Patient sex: M
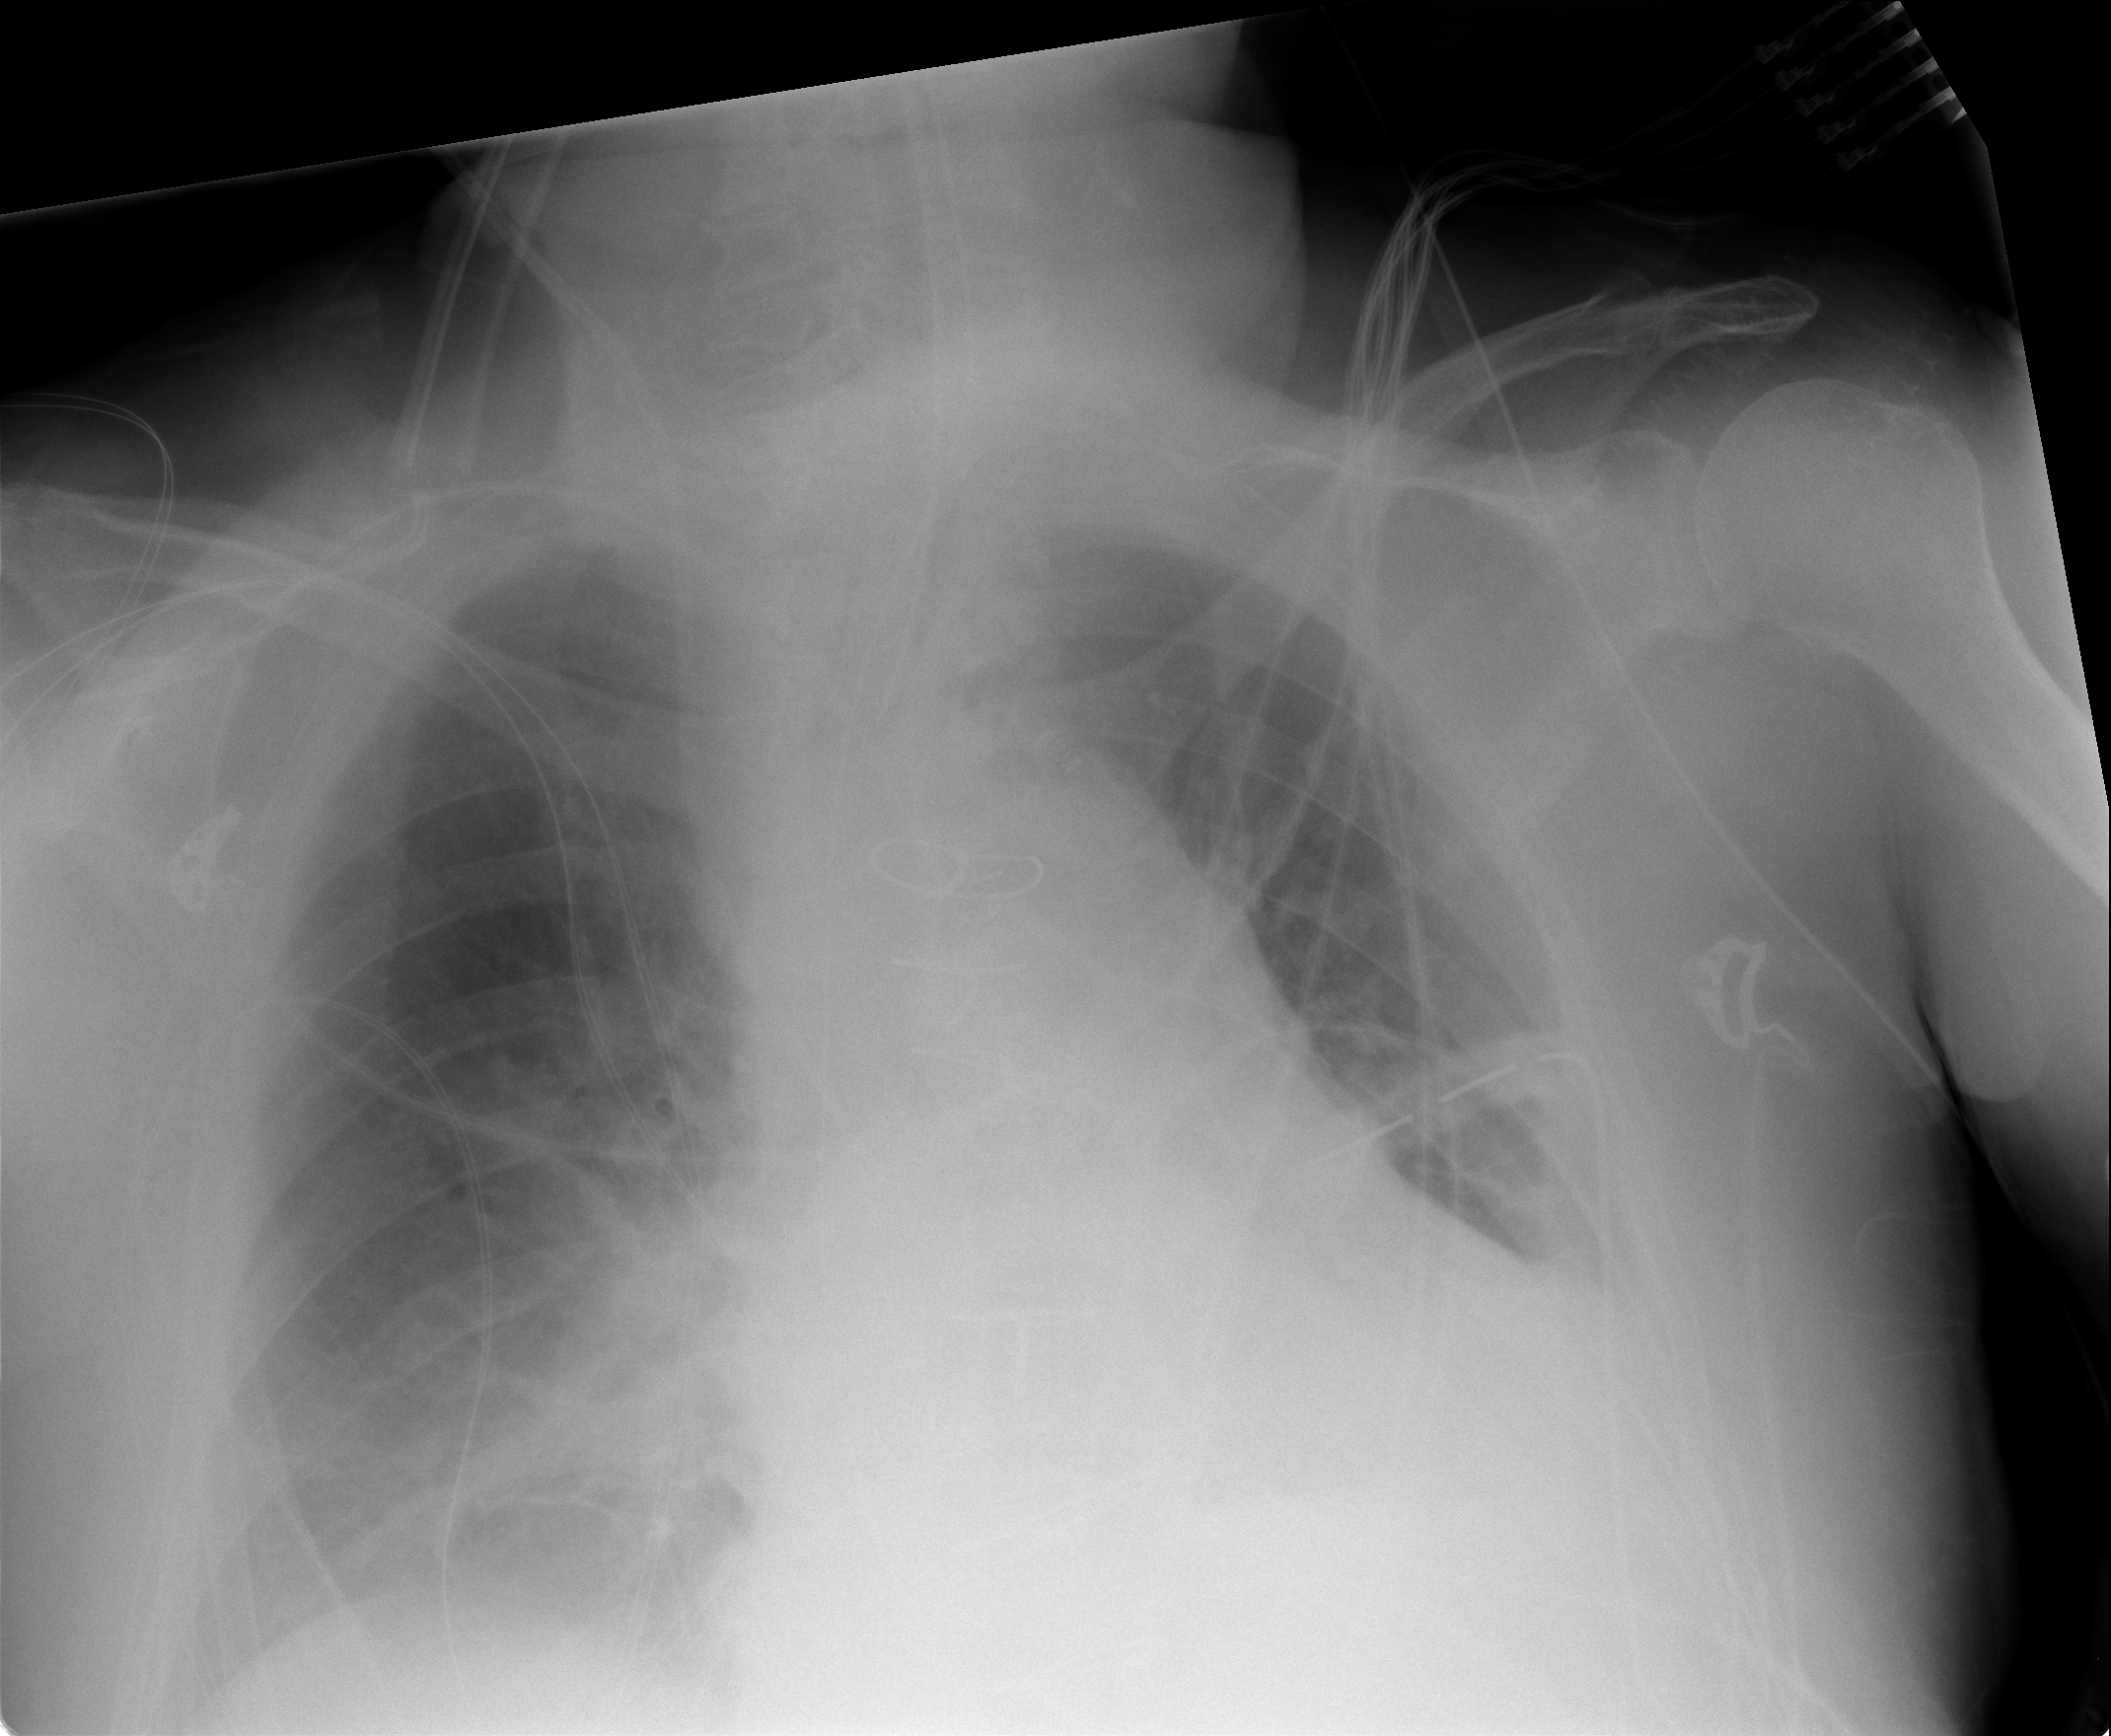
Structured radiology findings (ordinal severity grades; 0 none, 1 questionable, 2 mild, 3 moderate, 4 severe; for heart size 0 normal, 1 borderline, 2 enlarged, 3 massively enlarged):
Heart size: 2
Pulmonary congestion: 2
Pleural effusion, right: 2
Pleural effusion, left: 2
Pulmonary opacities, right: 0
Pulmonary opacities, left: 0
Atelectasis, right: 2
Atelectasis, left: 2